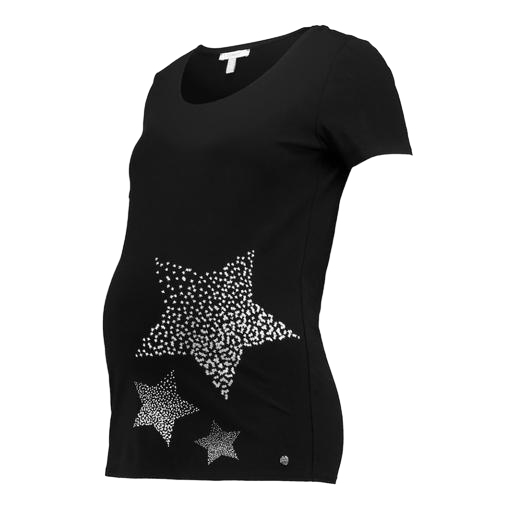
black star print t-shirt, black stars blouse, black gem star t-shirt, white background